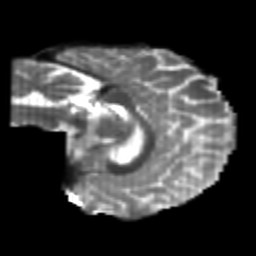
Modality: T2w
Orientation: sagittal
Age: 22
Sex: female
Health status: healthy
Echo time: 0.074 s